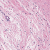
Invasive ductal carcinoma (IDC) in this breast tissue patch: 0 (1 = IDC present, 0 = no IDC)